Current action and preconditions to check: path_clear

Your task: For each precondition in the list above, predict whether it will hold at this action.

Consider the current scene as observed from the mobile robot's camera, and analyze the predicted future states of all dynamic agents (e.g., people, animals, vehicles, or any moving entities) within the NEXT SECOND.

IMPORTANT: Only answer "very likely" if you are absolutely certain—based on strong, clear evidence—that a dynamic agent will violate the precondition in the predicted future state. Do NOT answer "very likely" for unlikely, ambiguous, or low-probability risks.

Ask yourself for each precondition: Is there a high probability, with clear and convincing evidence, that the predicted future states of any dynamic agent will interfere with the predicted future state of the currently executing action within the NEXT SECOND, causing that precondition to fail?

Assess the risk level based on these predictions. Use "likely" or "very likely" if motions create a clear risk of interference.

Use "neutral" or "improbable" if agents are nearby but their predicted paths are clearly diverging or non-conflicting.

Failure Risk Categories: "very improbable", "improbable", "neutral", "likely", "very likely"

Answer Format: Output ONLY the probability_of_failure value from these categories: "very improbable", "improbable", "neutral", "likely", "very likely"

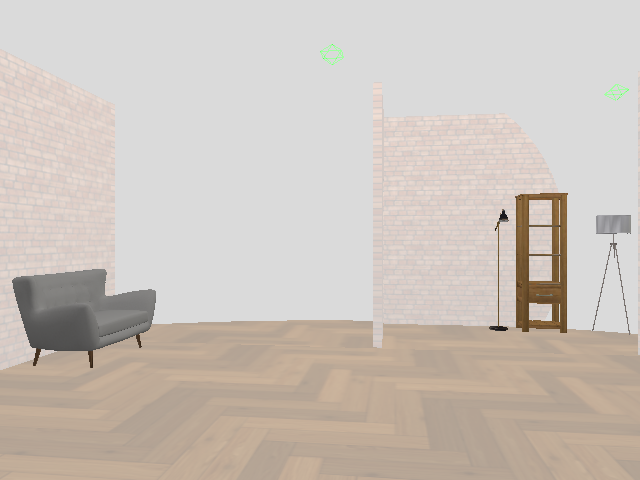

Answer: very improbable